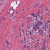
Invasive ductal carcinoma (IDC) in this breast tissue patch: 1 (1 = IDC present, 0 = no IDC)